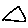
Label: triangle